Question: I would like to know (if is possible) how to avoid the EditText and Send Button hide my webview.
Here is the screenshot (I think is better to understand what I mean):

Here is my code:
'''
<?xml version="1.0" encoding="utf-8"?>
<RelativeLayout xmlns:android="http://schemas.android.com/apk/res/android"
android:layout_width="match_parent"
android:layout_height="match_parent" >
<WebView
android:id="@+id/webview"
android:layout_width="match_parent"
android:layout_height="wrap_content" >
</WebView>
<LinearLayout
android:layout_width="match_parent"
android:layout_height="wrap_content"
android:layout_alignParentBottom="true"
android:background="@color/chat_background"
android:orientation="horizontal" >
<EditText
android:id="@+id/edit_text"
android:layout_width="0dp"
android:layout_height="wrap_content"
android:layout_weight="0.9"
android:maxLines="3"
android:hint="Type your message" >
</EditText>
<Button
android:id="@+id/button"
android:layout_width="0dp"
android:layout_height="wrap_content"
android:layout_weight="0.1"
android:text=">" >
</Button>
</LinearLayout>
</RelativeLayout>
'''
Any ideas or solutions will be appreciated
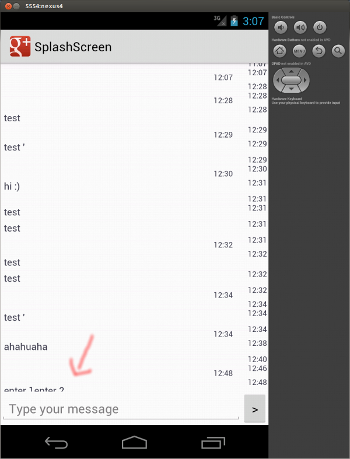
Answer: In a 'RelativeLayout' you can specify if a 'View' is supposed to be above another 'View' with 'android:layout_above', I modified your layout so the 'WebView' will always be above the 'LinearLayout' at the bottom. Try this:
'''
<?xml version="1.0" encoding="utf-8"?>
<RelativeLayout xmlns:android="http://schemas.android.com/apk/res/android"
android:layout_width="match_parent"
android:layout_height="match_parent">
<WebView
android:id="@+id/webview"
android:layout_width="match_parent"
android:layout_height="match_parent"
android:layout_alignParentTop="true"
android:layout_above="@+id/llFooter">
</WebView>
<LinearLayout
android:id="@id/llFooter"
android:layout_width="match_parent"
android:layout_height="wrap_content"
android:layout_alignParentBottom="true"
android:orientation="horizontal">
<EditText
android:id="@+id/edit_text"
android:layout_width="0dp"
android:layout_height="wrap_content"
android:layout_weight="0.9"
android:maxLines="3"
android:hint="Type your message">
</EditText>
<Button
android:id="@+id/button"
android:layout_width="0dp"
android:layout_height="wrap_content"
android:layout_weight="0.1"
android:text=">">
</Button>
</LinearLayout>
</RelativeLayout>
'''
Basically I just gave the 'LinearLayout' and id so I can reference it. I then added 'android:layout_alignParentTop="true"' to the 'WebView' to make it align with the top of the screen. Then by adding 'android:layout_above="@+id/llFooter"' I told the 'WebView' it should extend down until reaching the 'LinearLayout'. The 'android:layout_alignParentBottom="true"' on the 'LinearLayout' is positioning the 'LinearLayout' at the bottom of the screen so as a result the 'WebView' will extend from the top down to the bottom until reaching the 'LinearLayout'.